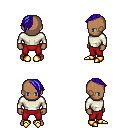
a pixel art fantasy rpg character, male body template, human, dark skin, white long-sleeve shirt, red pants, blue long mohawk hairstyle, gold boots, four views (front, back, left, right), 2x2 character sprite sheet, small pixel art, hard edges, no anti-aliasing